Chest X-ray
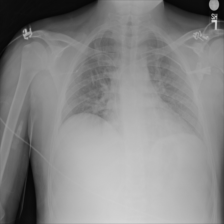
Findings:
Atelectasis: negative
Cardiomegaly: negative
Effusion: negative
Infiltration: negative
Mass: negative
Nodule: negative
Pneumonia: negative
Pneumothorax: negative
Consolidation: negative
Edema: negative
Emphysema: negative
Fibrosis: negative
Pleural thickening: negative
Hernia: negative